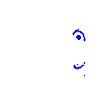
Particle: pion